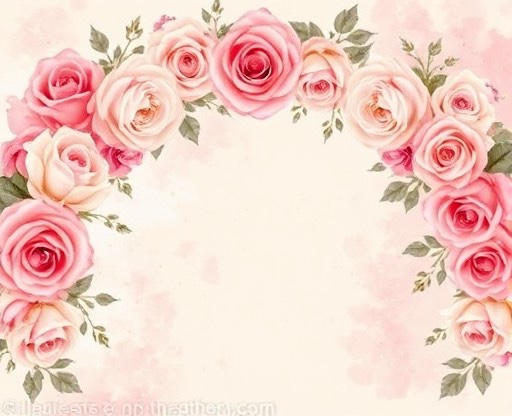
Category: Anniversary